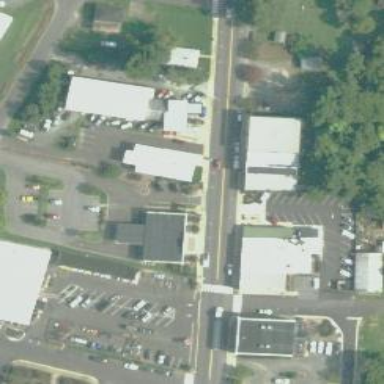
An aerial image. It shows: Veterinary facility.